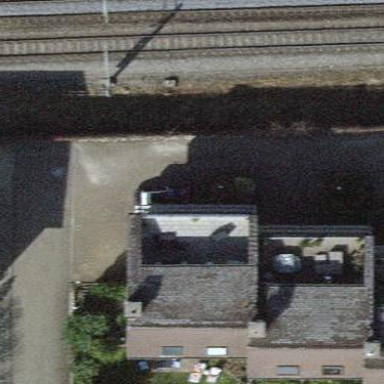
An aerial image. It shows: Terrace building.